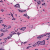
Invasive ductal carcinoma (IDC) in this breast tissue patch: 1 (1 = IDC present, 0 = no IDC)